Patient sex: M
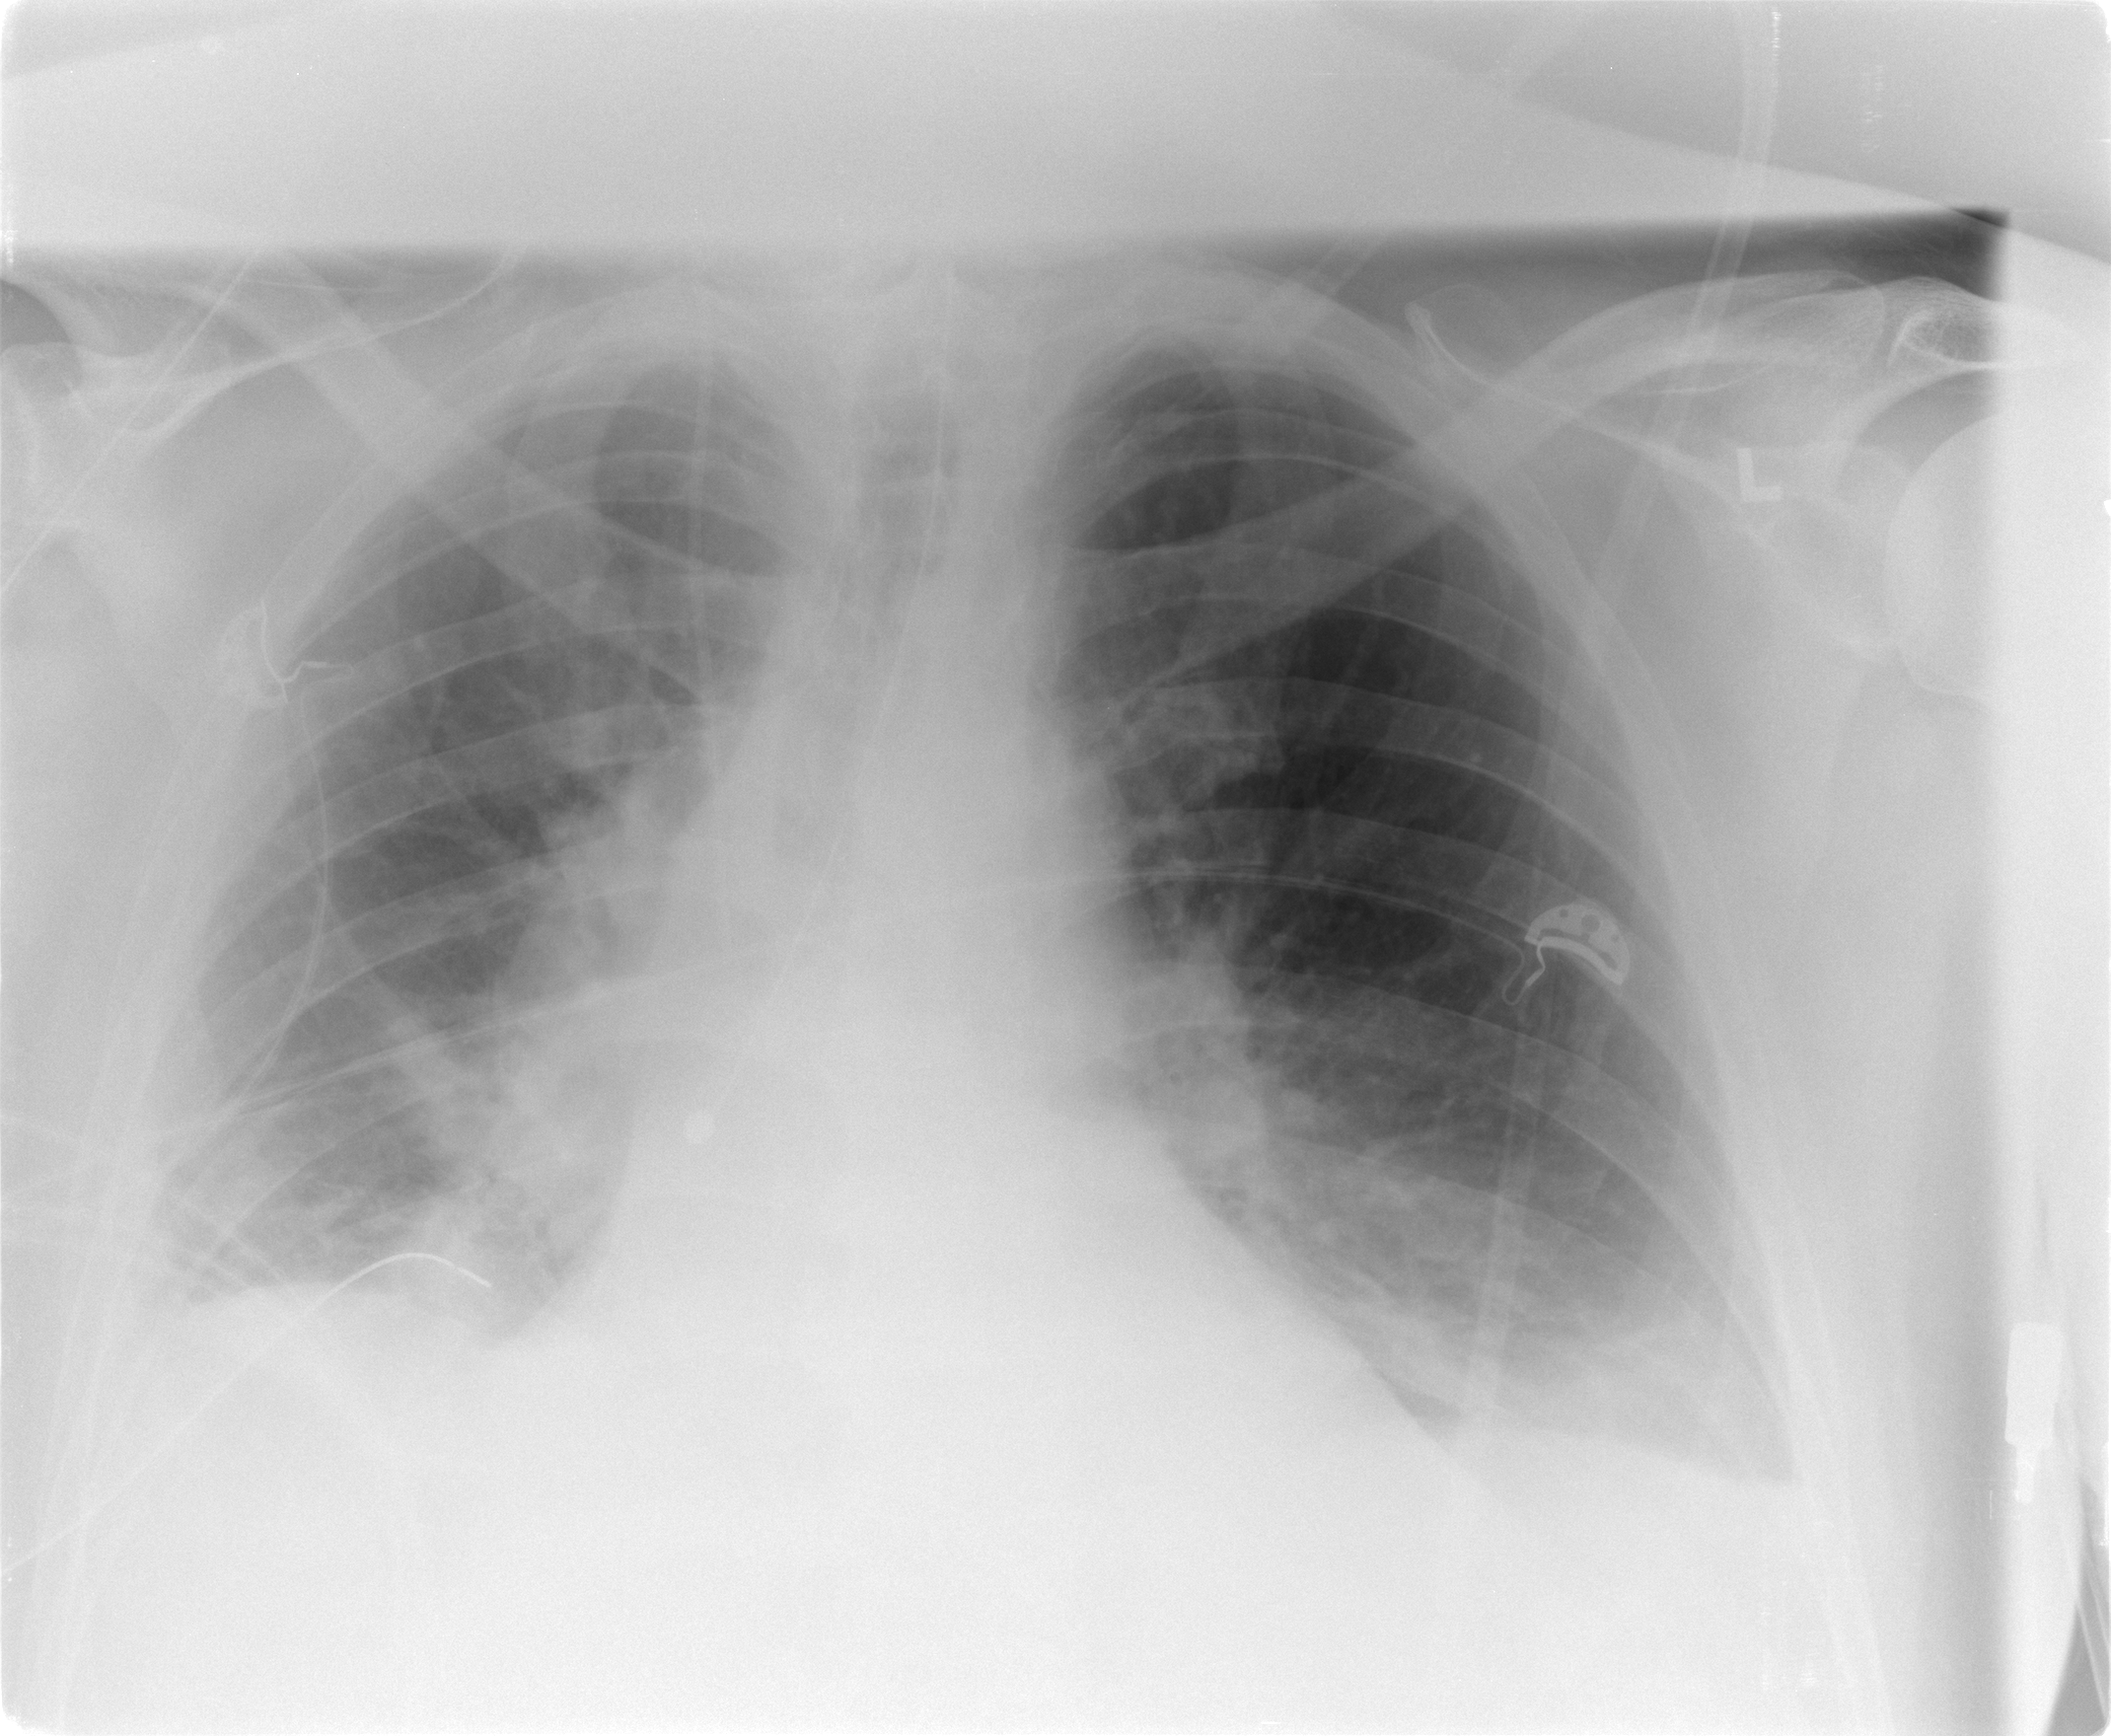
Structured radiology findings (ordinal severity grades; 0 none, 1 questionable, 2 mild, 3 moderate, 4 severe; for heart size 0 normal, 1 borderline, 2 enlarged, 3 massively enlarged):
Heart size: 0
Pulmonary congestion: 2
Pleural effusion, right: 0
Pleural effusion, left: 2
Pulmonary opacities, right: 2
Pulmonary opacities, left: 2
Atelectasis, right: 2
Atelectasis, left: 2